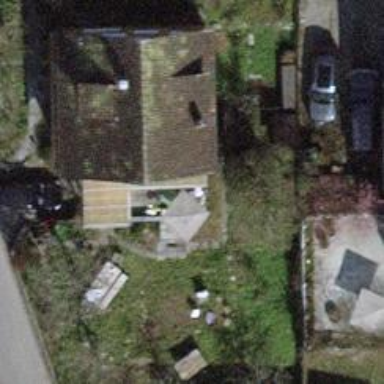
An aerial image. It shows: Detached building.